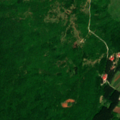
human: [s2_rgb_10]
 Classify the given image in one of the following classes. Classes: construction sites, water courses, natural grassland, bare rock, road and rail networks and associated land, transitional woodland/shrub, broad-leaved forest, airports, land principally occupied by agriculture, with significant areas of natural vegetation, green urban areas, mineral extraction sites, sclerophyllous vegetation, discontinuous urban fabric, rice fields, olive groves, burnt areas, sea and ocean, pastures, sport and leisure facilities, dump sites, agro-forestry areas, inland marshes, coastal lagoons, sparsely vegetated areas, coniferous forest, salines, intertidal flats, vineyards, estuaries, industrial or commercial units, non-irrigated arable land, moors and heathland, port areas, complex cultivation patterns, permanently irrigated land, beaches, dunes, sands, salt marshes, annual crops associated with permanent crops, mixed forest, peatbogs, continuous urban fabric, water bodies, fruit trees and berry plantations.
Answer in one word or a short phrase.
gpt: complex cultivation patterns, land principally occupied by agriculture, with significant areas of natural vegetation, broad-leaved forest, transitional woodland/shrub